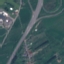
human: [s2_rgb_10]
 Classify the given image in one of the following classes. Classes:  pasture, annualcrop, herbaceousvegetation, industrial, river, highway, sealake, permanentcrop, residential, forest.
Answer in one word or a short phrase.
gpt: Highway